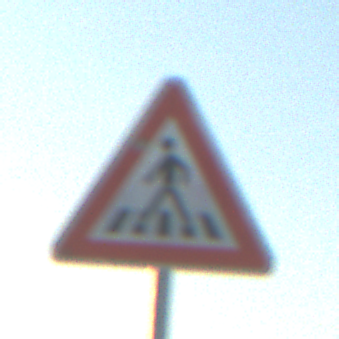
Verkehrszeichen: FussgaengerueberwegRechts
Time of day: SunriseSunset
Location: Outdoor (Beach)
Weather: Clear
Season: NotSpecified
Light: Natural